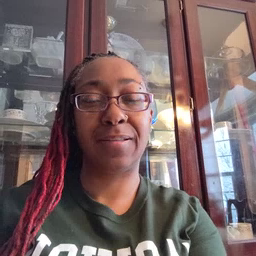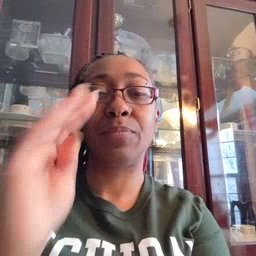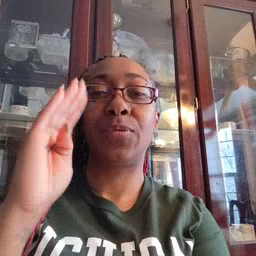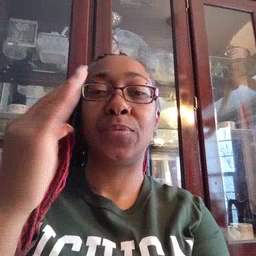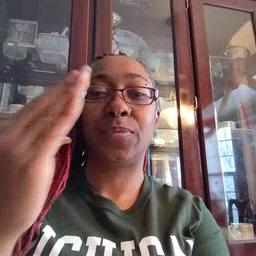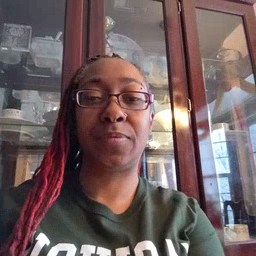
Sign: blue